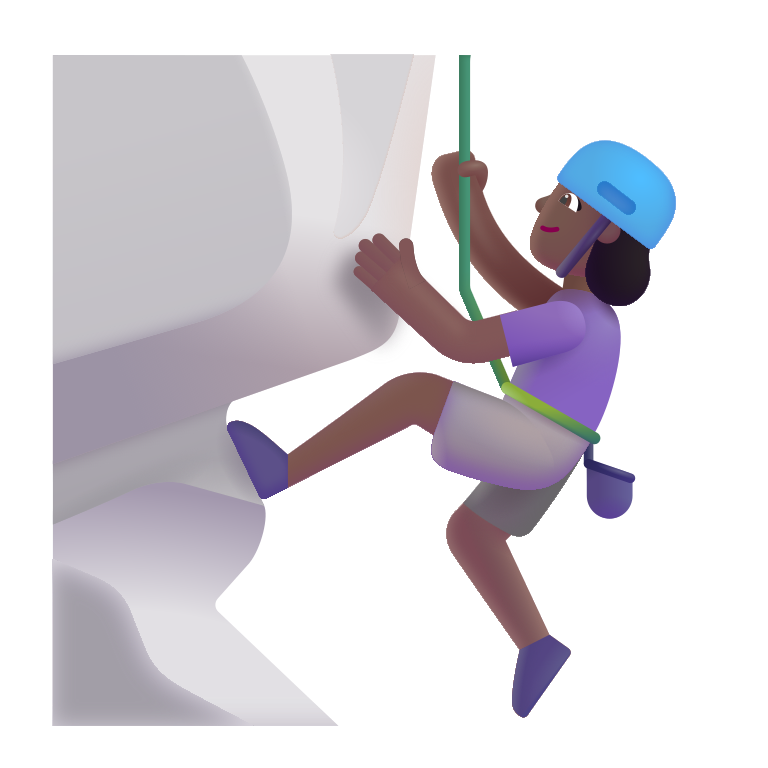
woman climbing color  dark